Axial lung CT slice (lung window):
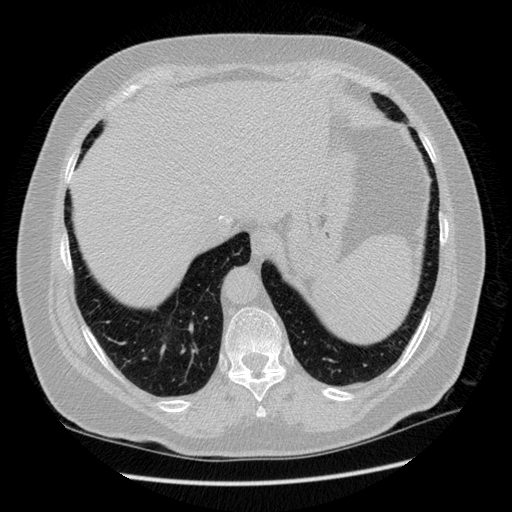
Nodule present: no